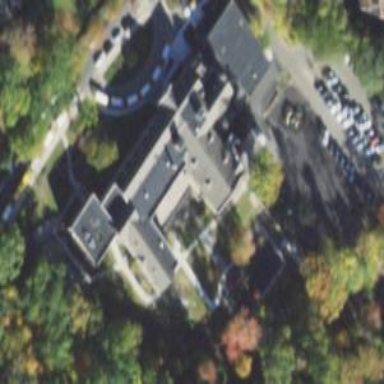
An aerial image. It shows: School building.